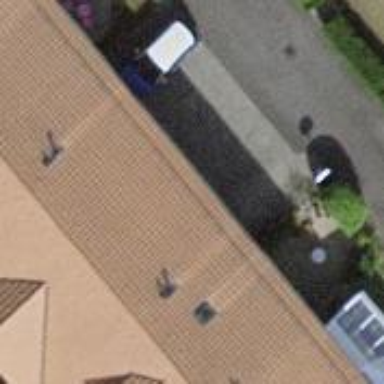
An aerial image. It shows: View of roof of building.